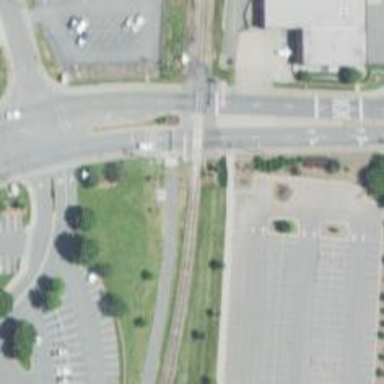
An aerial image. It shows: Pedestrian crossing with lights.